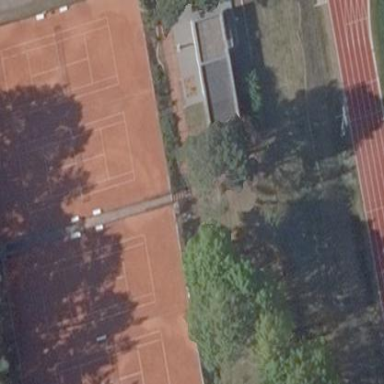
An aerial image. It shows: Tennis court on pitch.